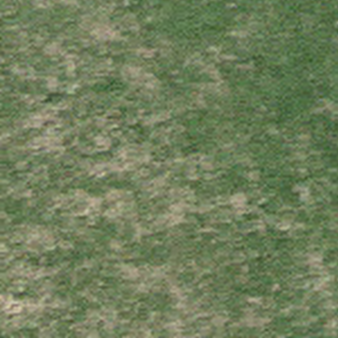
Label: other